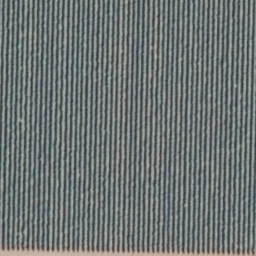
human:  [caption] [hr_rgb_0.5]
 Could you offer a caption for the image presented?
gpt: There is a piece of cropland .

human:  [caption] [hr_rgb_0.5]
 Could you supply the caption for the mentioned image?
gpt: It is a piece of cropland .

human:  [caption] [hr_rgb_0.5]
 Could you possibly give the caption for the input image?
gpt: It is a piece of farmland .

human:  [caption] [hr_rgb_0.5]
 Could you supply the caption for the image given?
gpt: There is a piece of farmland .

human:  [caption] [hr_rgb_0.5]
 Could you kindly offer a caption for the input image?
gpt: Here is a piece of farmland .